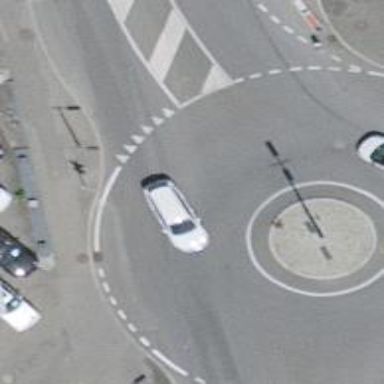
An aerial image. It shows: Primary highway with asphalt surface leading to roundabout.